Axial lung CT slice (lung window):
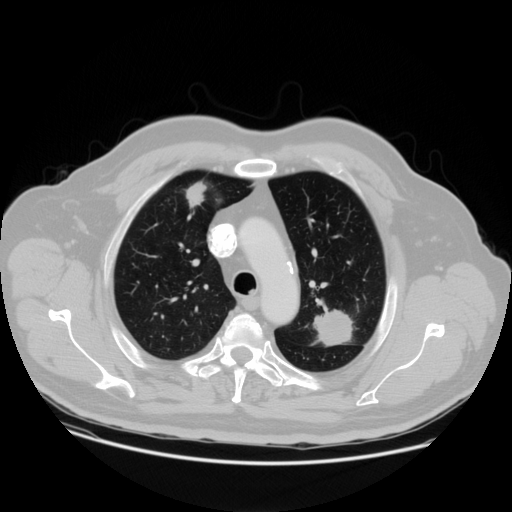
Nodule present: yes
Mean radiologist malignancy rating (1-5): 4.75